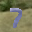
Label: 7